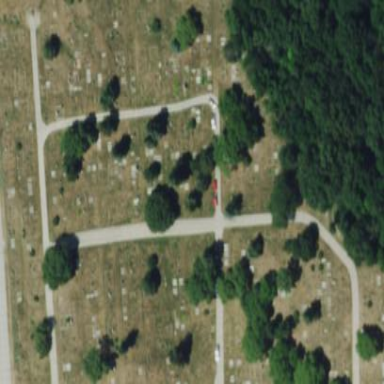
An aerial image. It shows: Cemetery.